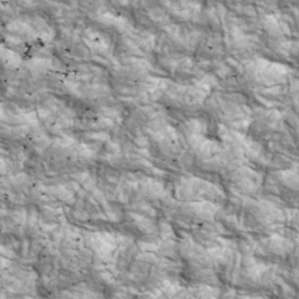
Label: non_frost